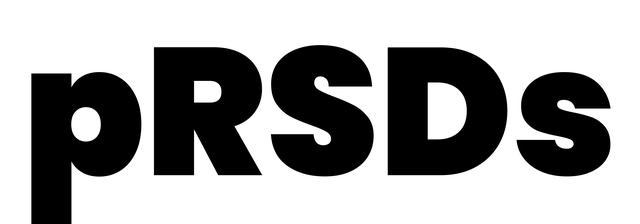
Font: Poppins-Black